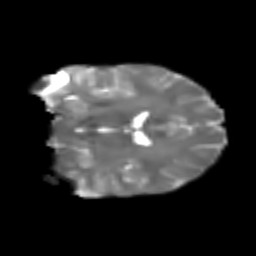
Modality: T2w
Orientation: coronal
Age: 23
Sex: male
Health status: healthy